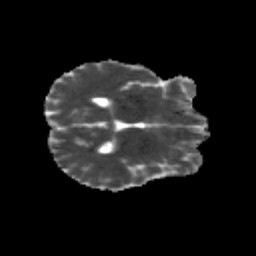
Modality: MD
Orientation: axial
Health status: healthy
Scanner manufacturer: siemens
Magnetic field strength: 3 T
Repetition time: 12 s
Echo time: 0.092 s